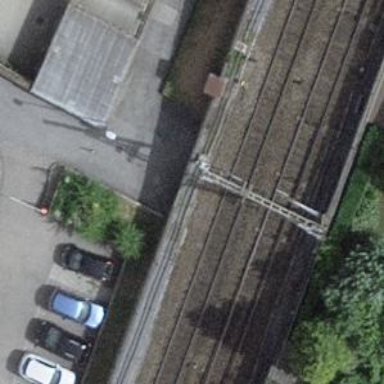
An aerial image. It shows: Railway switch.